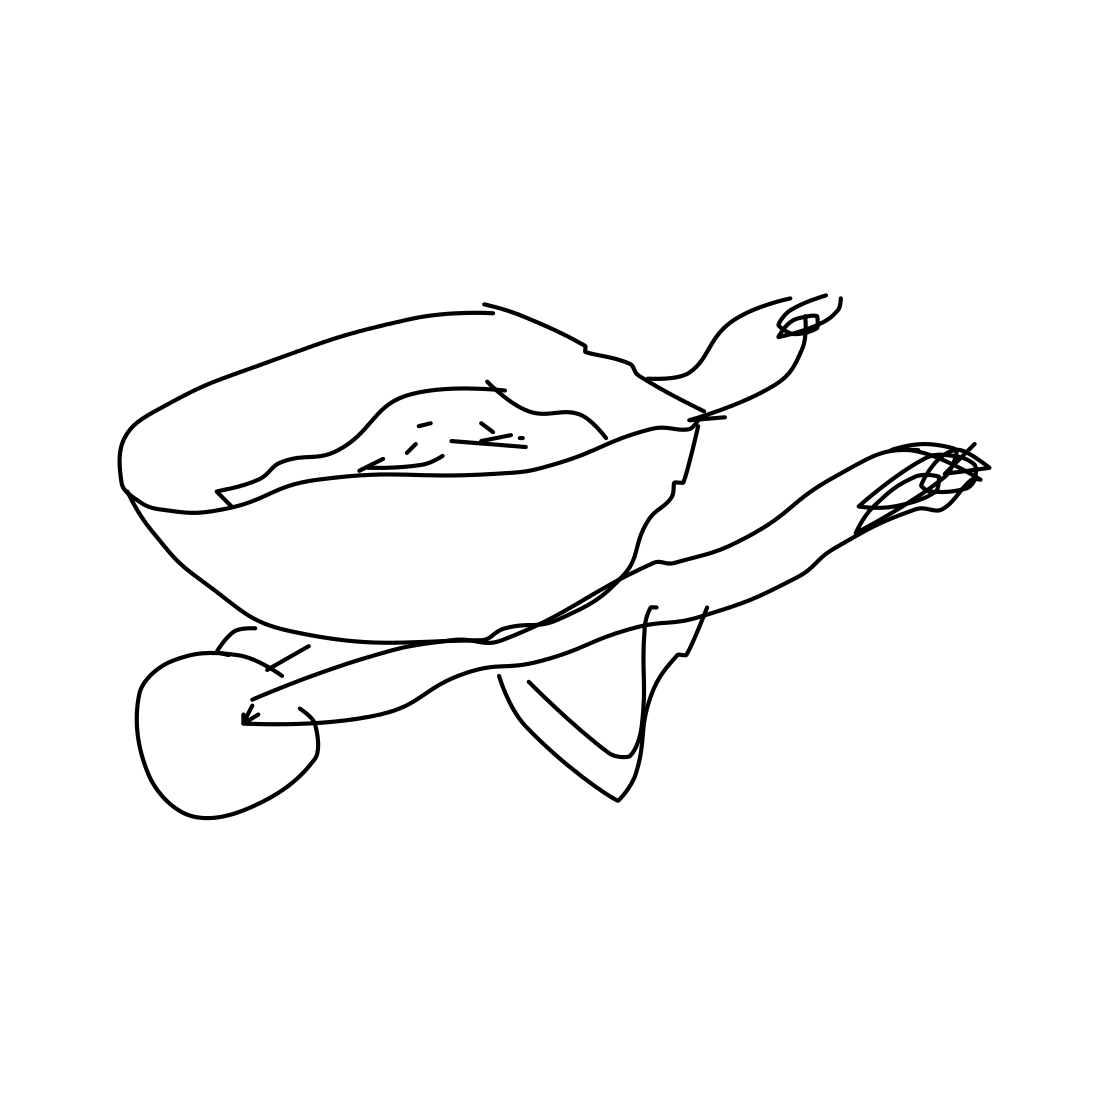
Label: wheelbarrow